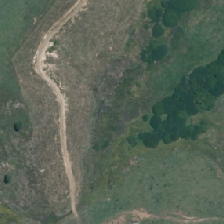
Land cover: manuka_kanuka